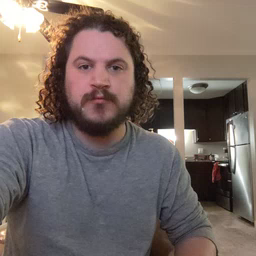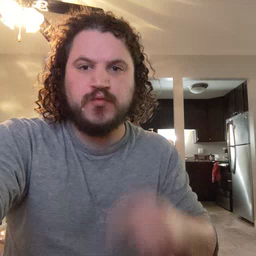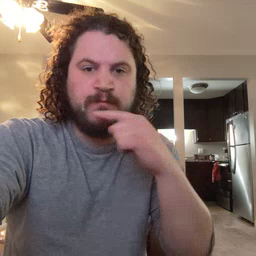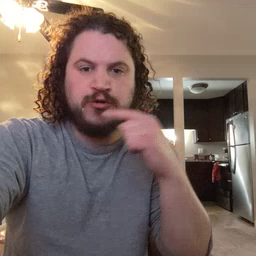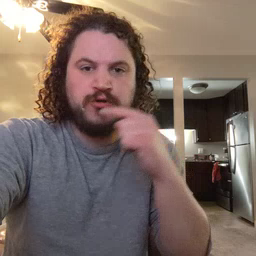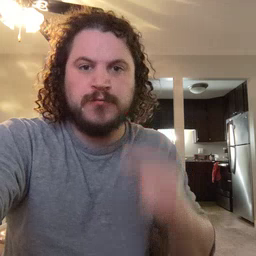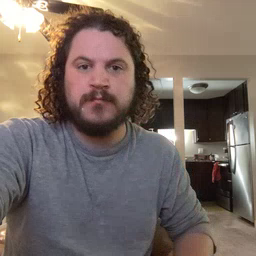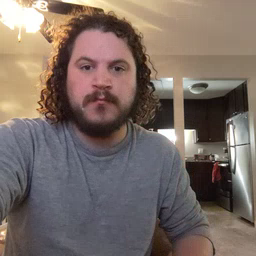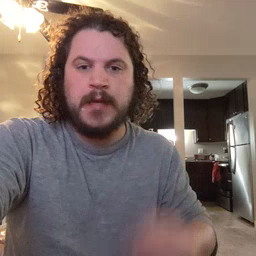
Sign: toothbrush